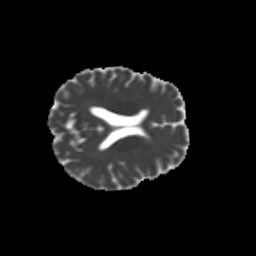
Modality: MD
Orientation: axial
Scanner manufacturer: siemens
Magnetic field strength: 3 T
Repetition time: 9.2 s
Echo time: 0.084 s